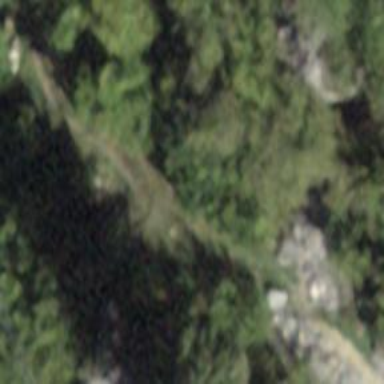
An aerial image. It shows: Path with excellent trail visibility. The surface of the path is earth.